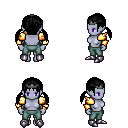
a pixel art fantasy rpg character, female body template, dark elf, purple skin, gold arm armor, teal pants, black twin-tailed hairstyle, iron tiara, metal boots, four views (front, back, left, right), 2x2 character sprite sheet, small pixel art, hard edges, no anti-aliasing